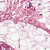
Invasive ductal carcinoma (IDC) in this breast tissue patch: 0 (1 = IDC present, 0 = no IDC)